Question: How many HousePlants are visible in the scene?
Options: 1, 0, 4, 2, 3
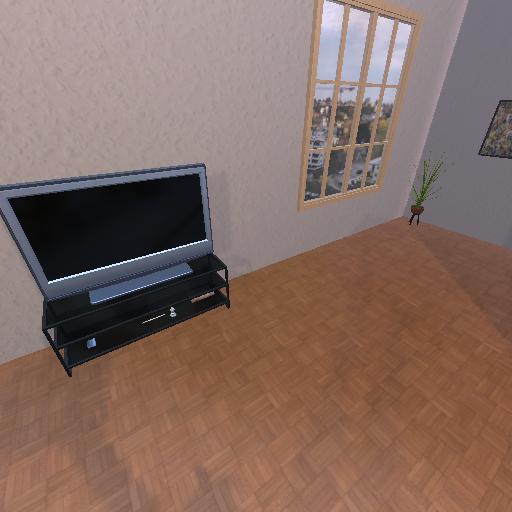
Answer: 1